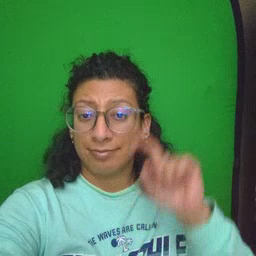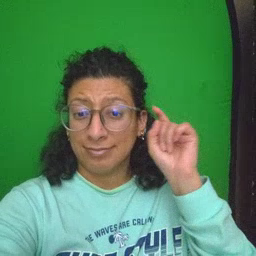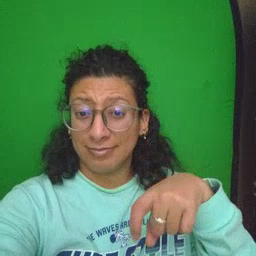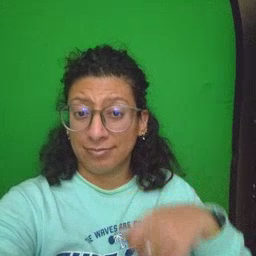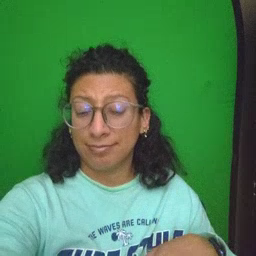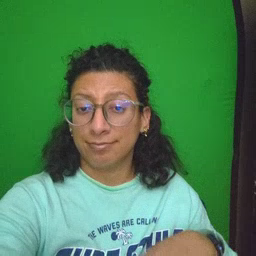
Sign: haveto